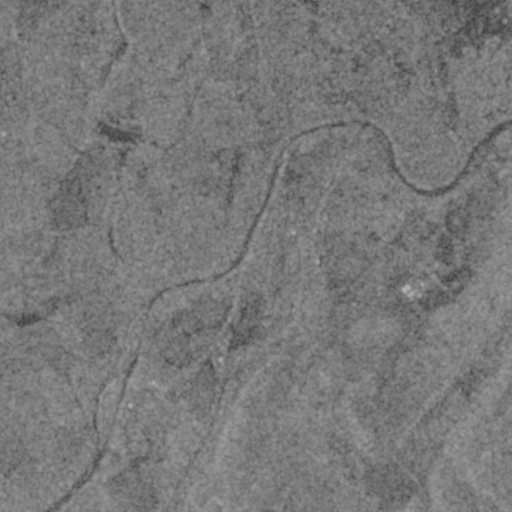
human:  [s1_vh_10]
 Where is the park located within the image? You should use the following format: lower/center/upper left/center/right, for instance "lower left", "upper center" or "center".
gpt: The park is located in the lower left of the image.
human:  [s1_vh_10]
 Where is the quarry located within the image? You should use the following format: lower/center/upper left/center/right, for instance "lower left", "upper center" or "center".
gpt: There is no quarry in the image.

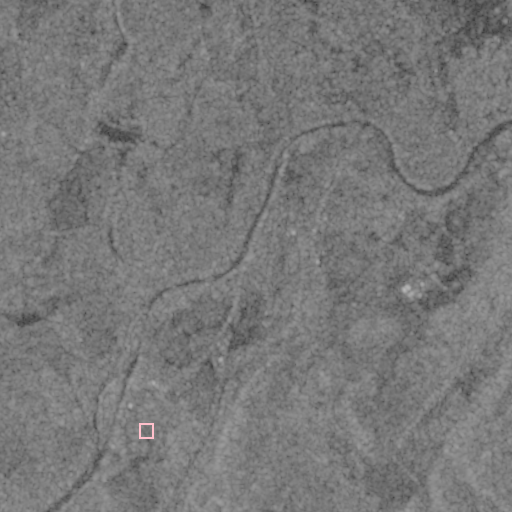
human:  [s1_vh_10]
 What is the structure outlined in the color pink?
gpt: The structure outlined in pink is a park.
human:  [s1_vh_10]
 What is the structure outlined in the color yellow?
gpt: There is no yellow outline.